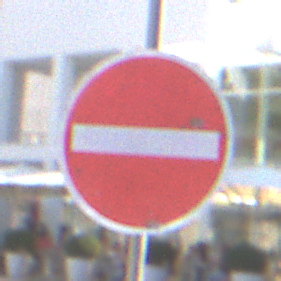
Verkehrszeichen: VerbotDerEinfahrt
Umgebung: Outdoor, Urban
Tageszeit: MorningAfternoon
Wetter: Clear
Licht: Natural
Jahreszeit: NotSpecified
Kontrast: HighContrast